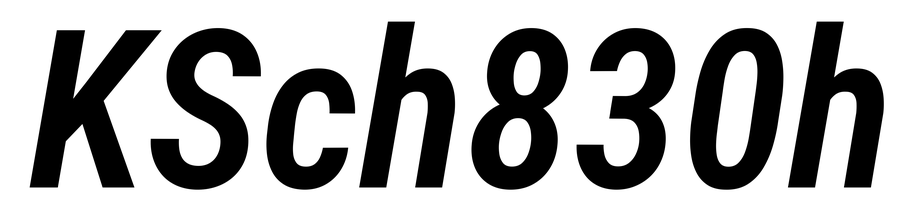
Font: Roboto-Italic_Condensed_SemiBold_Italic